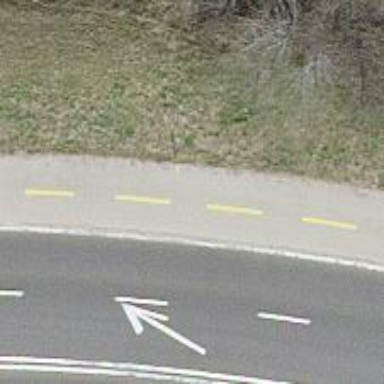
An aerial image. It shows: Sidewalk along the footway.